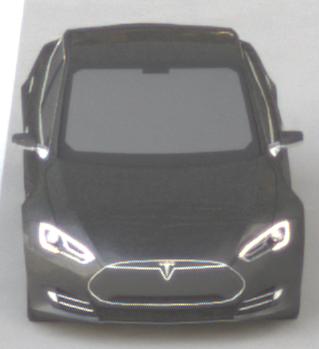
Make: Tesla
Model: Model S 60
Detailed model: Model S
Model produced from: 2013/10
Model produced until: 2014/10
Doors: 5
Color: gray
Road condition: dry road
Daytime: sunrise or sunset
Contrast: medium contrast